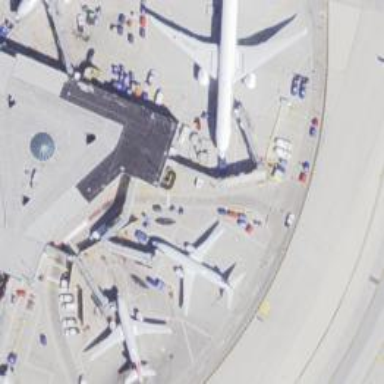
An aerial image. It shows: Airport gate.